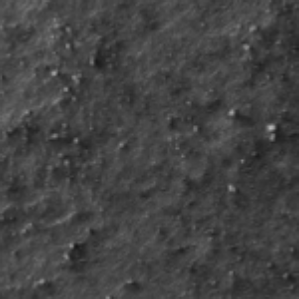
Label: frost